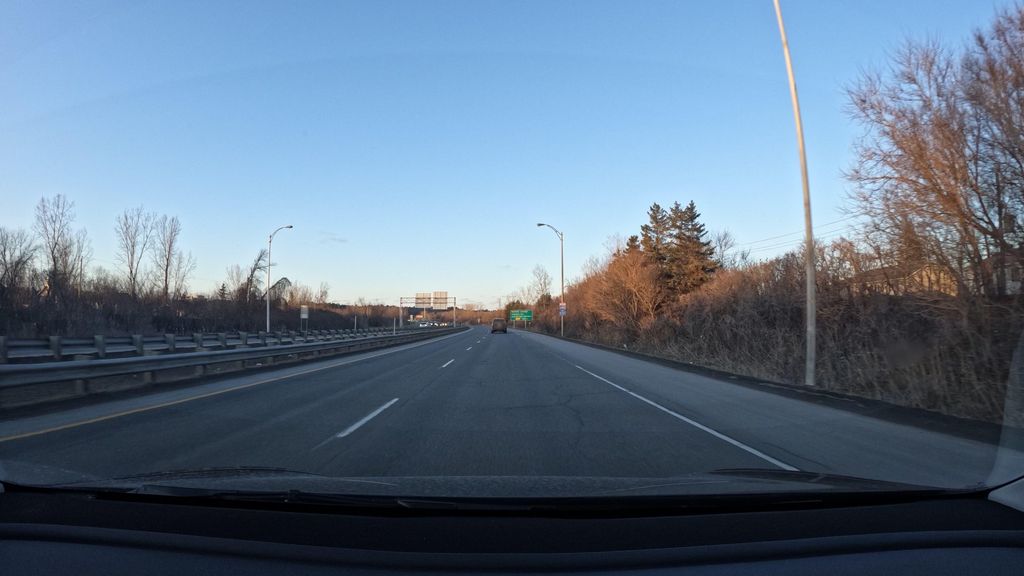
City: montreal